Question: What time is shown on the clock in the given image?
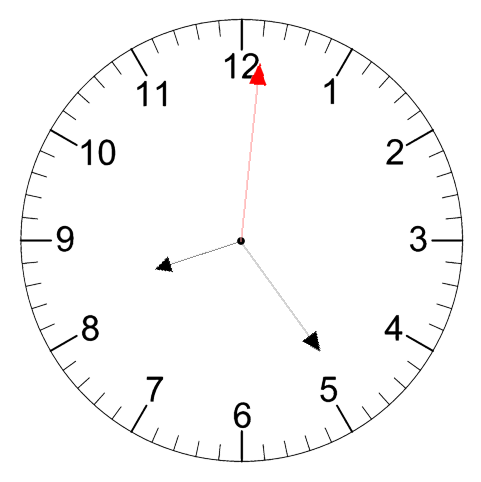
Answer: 08:24:01